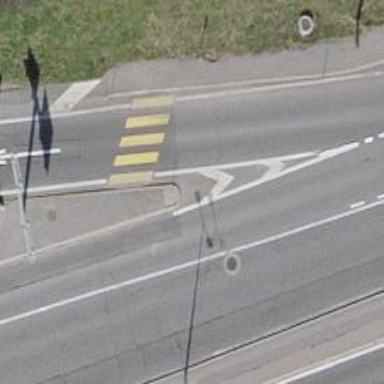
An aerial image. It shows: Marked crossing on asphalt footway.